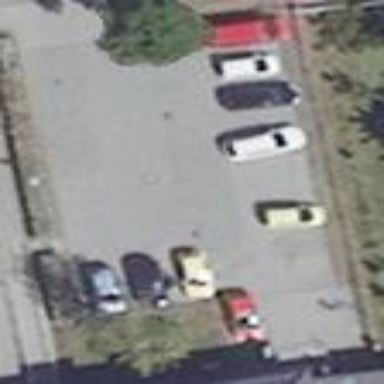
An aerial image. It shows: Parking area with surface.